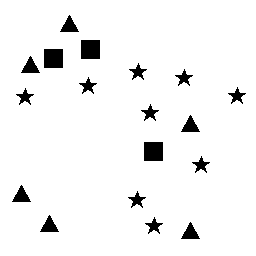
Squares: 3
Triangles: 6
Stars: 9
Total shapes: 18